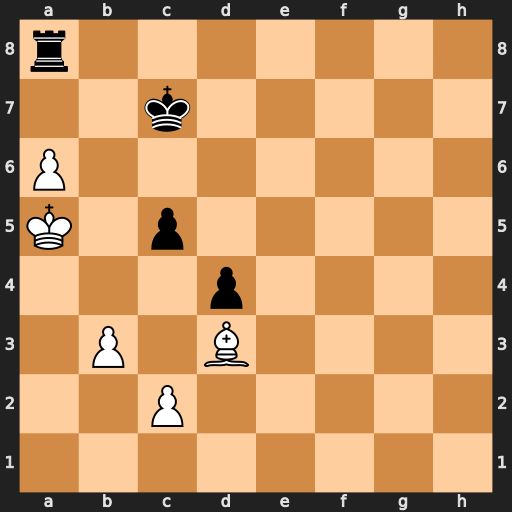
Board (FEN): r7/2k5/P7/K1p5/3p4/1P1B4/2P5/8
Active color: w
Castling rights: -
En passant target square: -
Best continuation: Be4 Re8 a7 Rxe4 a8=Q